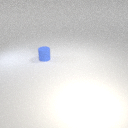
small blue rubber cylinder